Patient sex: F
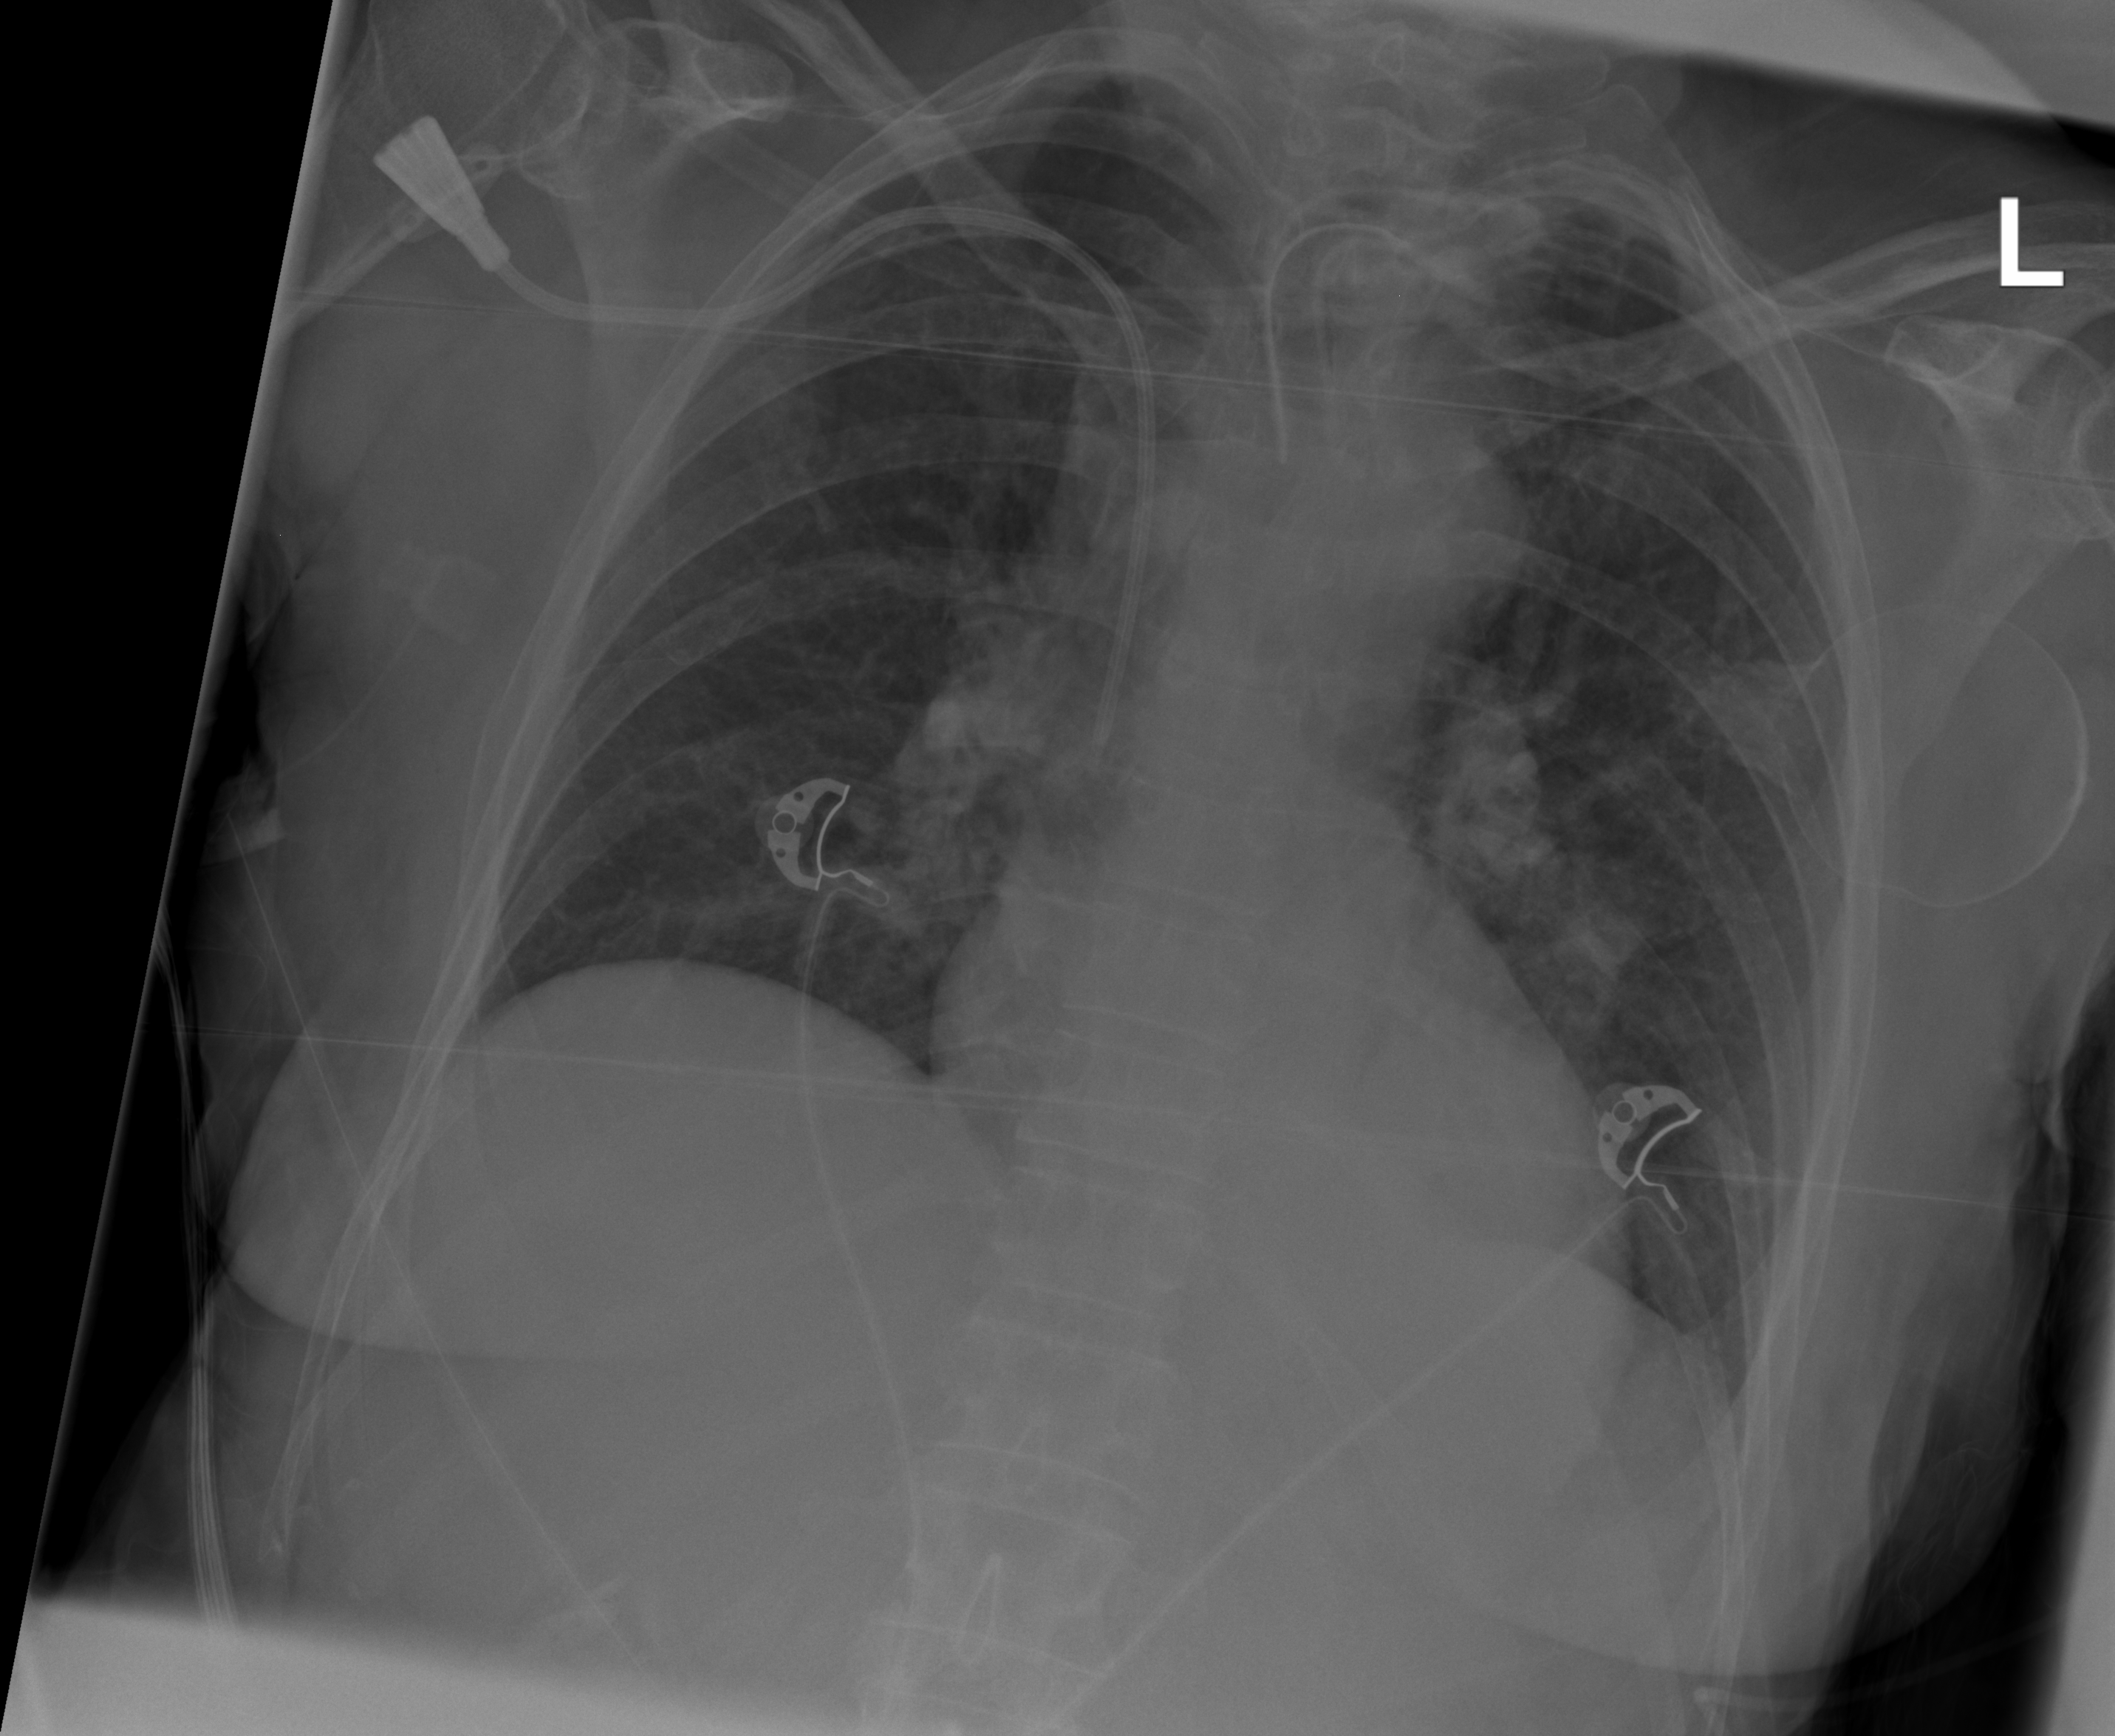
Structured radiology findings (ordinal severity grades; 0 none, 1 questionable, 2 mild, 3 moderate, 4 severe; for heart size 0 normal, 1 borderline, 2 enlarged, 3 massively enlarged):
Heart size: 0
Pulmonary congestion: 0
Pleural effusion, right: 0
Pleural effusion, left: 0
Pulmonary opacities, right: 2
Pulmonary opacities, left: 2
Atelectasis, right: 0
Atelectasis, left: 0